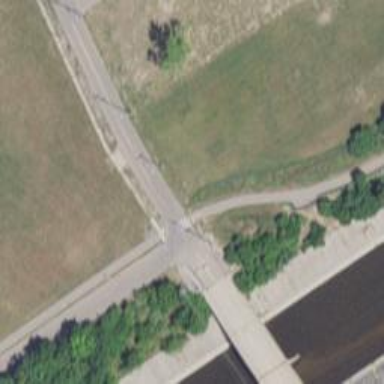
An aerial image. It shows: Marked crossing on asphalt cycleway.